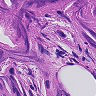
Metastatic tissue present: yes